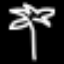
Label: palm tree